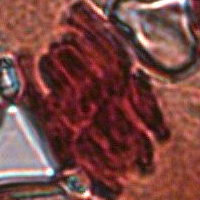
Label: metaphase